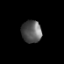
Tissue: prostate
Cell type: T cells
Senescence score: 0.3392
Nuclear area (px): 435
Mean DAPI intensity: 91.869